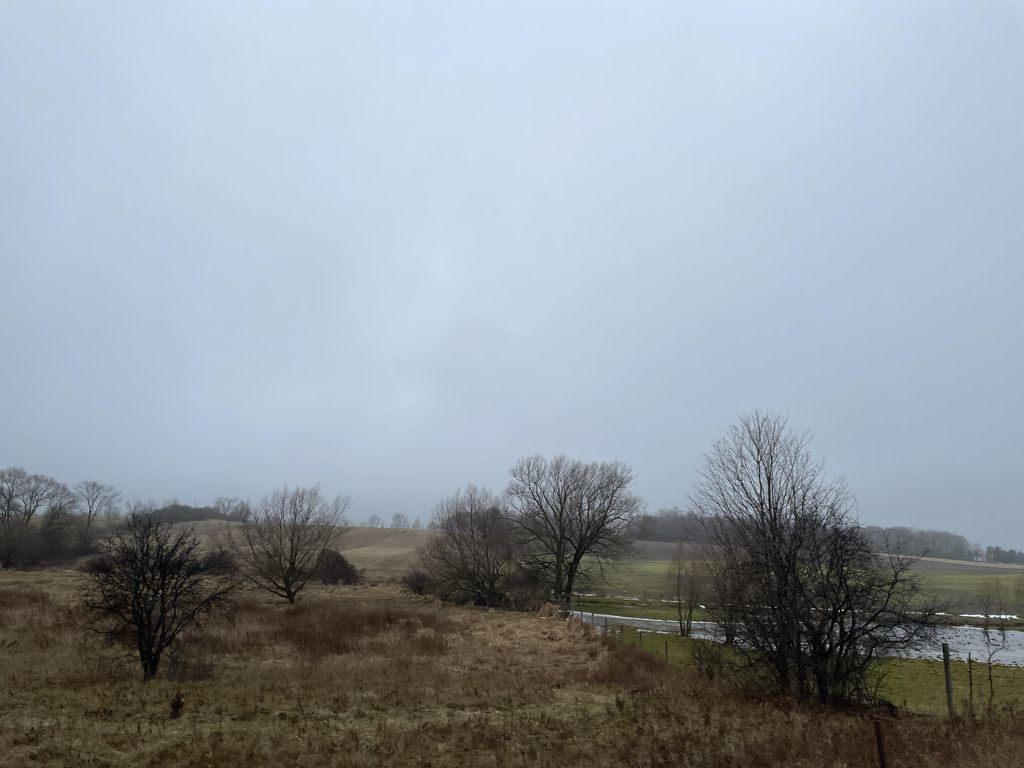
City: kitchener-waterloo